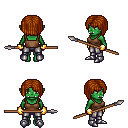
a pixel art fantasy rpg character, female body template, orc, green skin, brown pirate shirt, metal pants, brunette pageboy hairstyle, gold gloves, metal boots, spear, four views (front, back, left, right), 2x2 character sprite sheet, small pixel art, hard edges, no anti-aliasing